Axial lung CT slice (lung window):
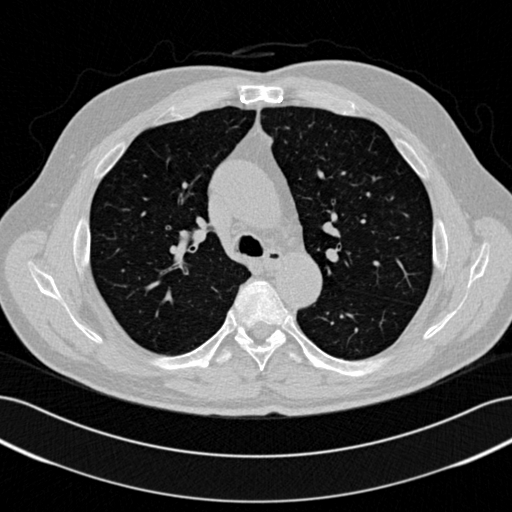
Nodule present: no